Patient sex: M
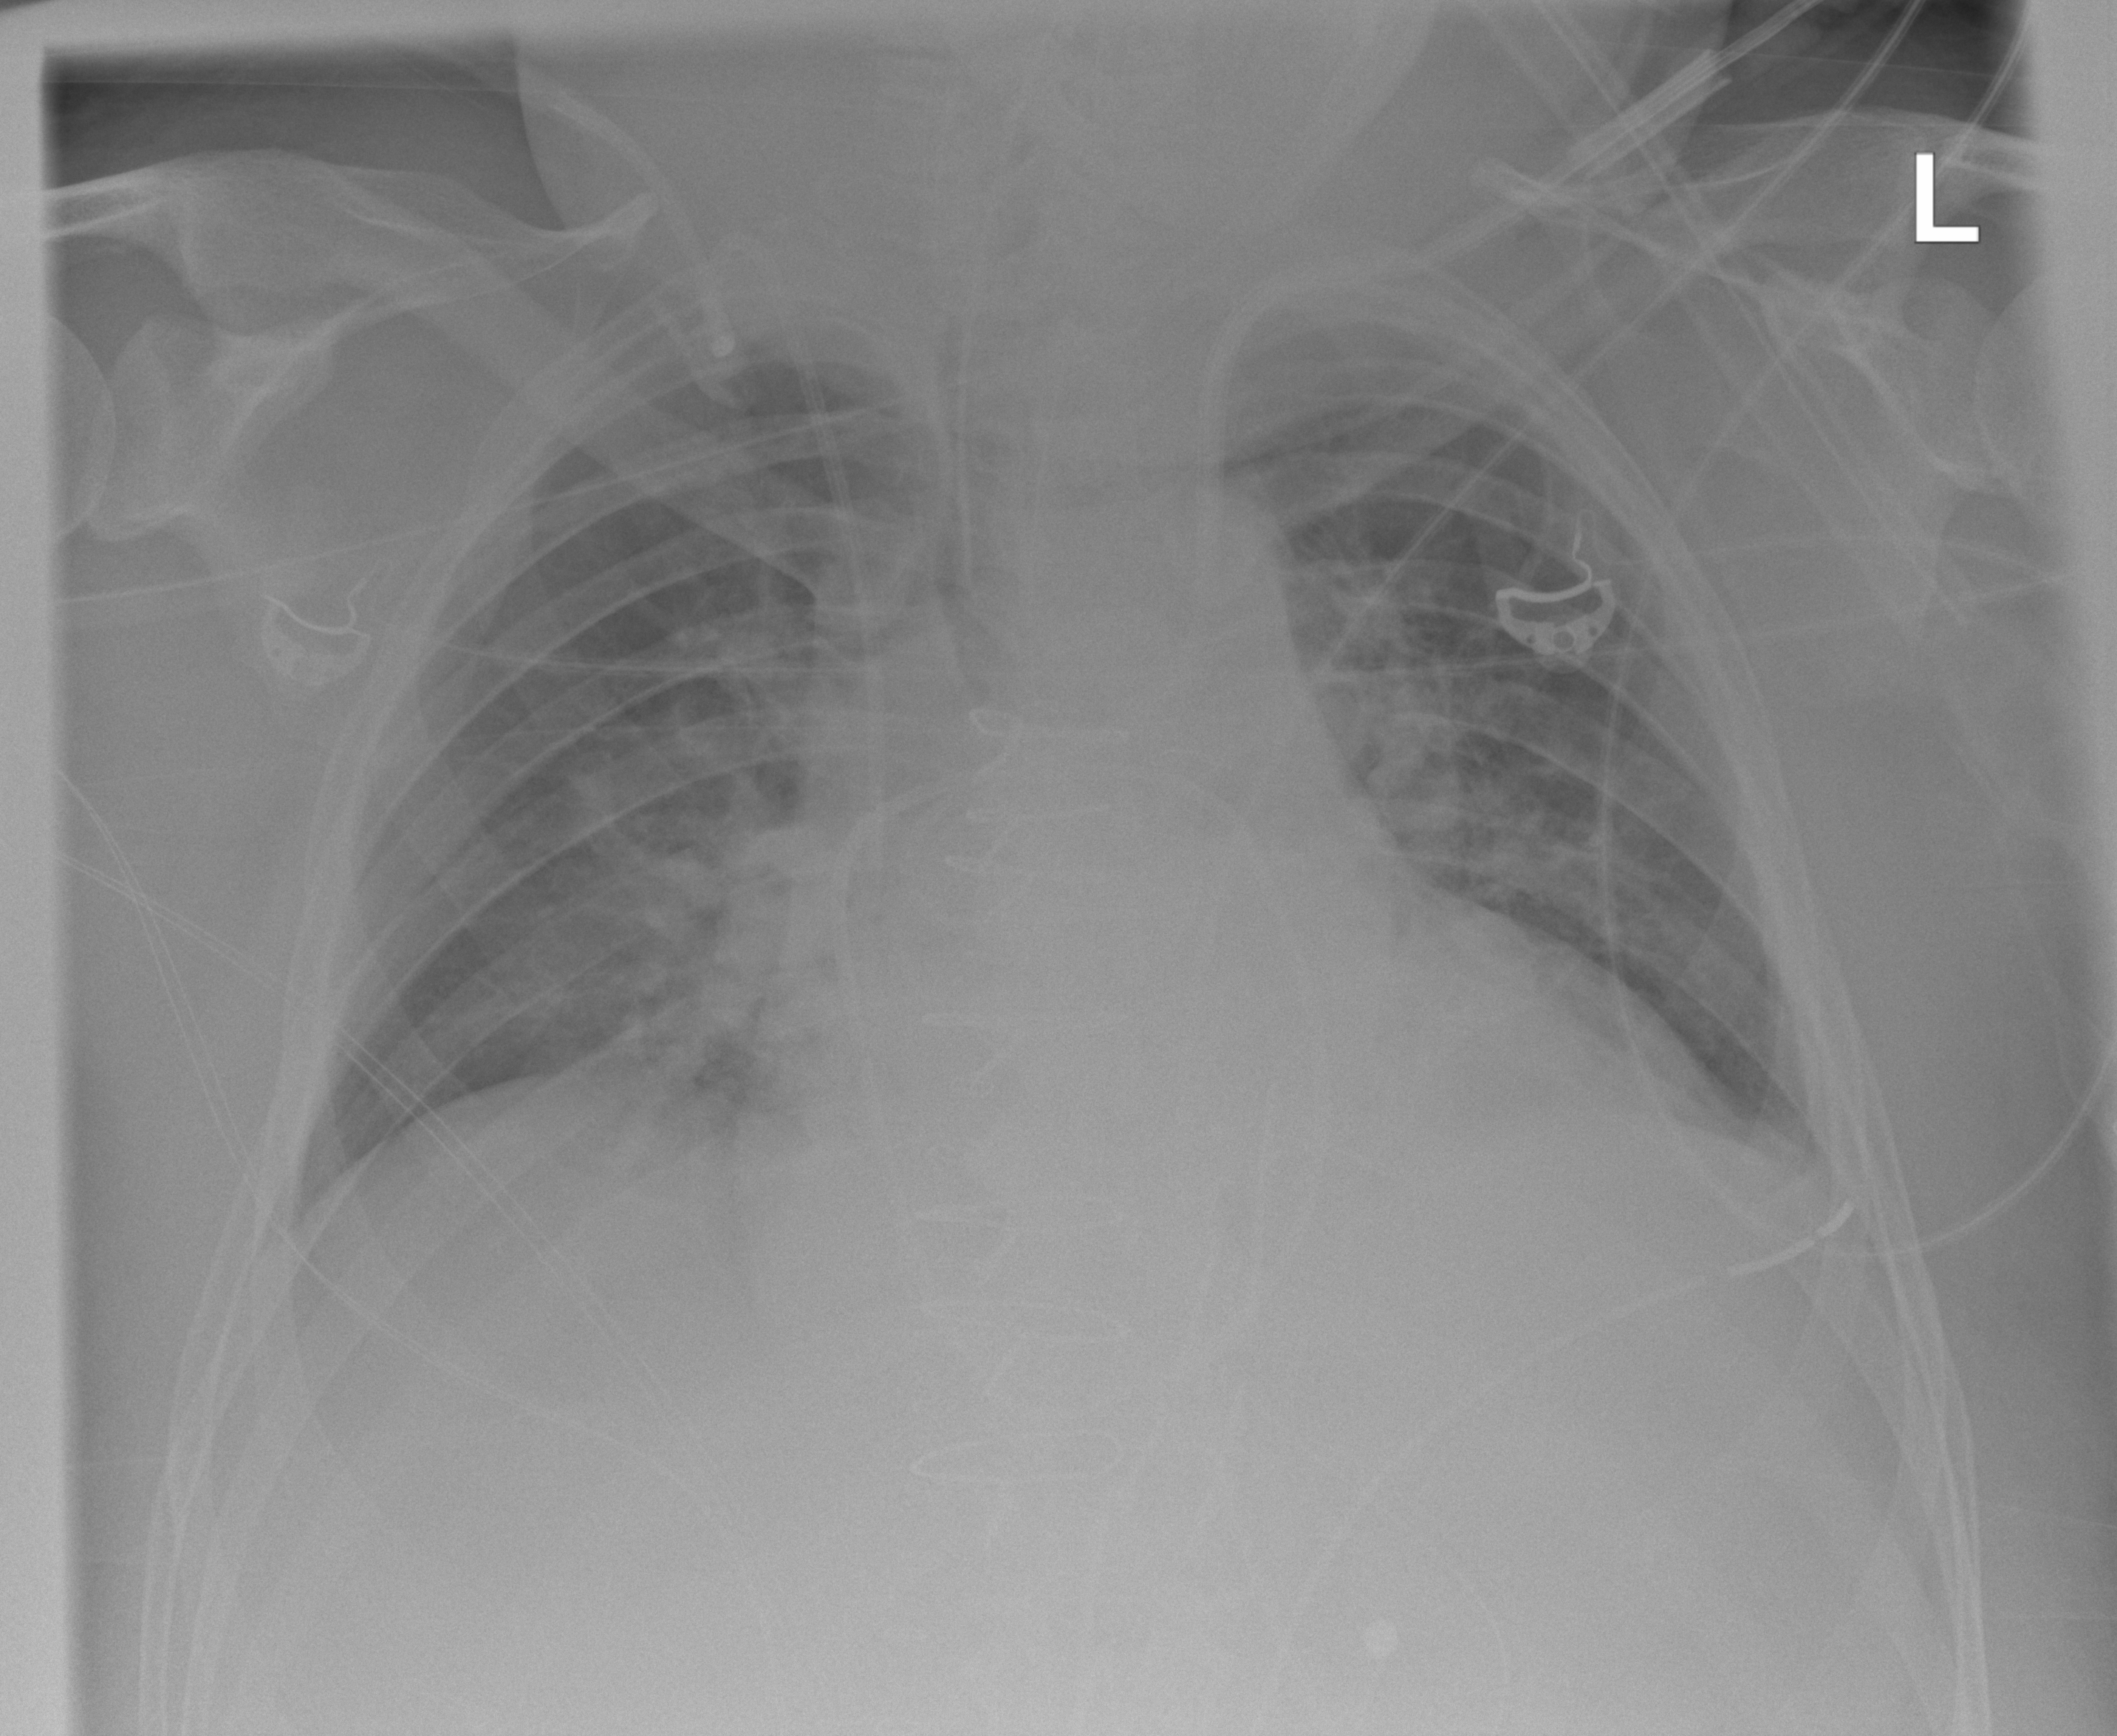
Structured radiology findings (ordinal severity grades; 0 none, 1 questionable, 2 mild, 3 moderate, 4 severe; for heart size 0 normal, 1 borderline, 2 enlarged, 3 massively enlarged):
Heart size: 2
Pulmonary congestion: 2
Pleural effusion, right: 0
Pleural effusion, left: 0
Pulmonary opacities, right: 2
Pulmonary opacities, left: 0
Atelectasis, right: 2
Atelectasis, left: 0